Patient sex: M
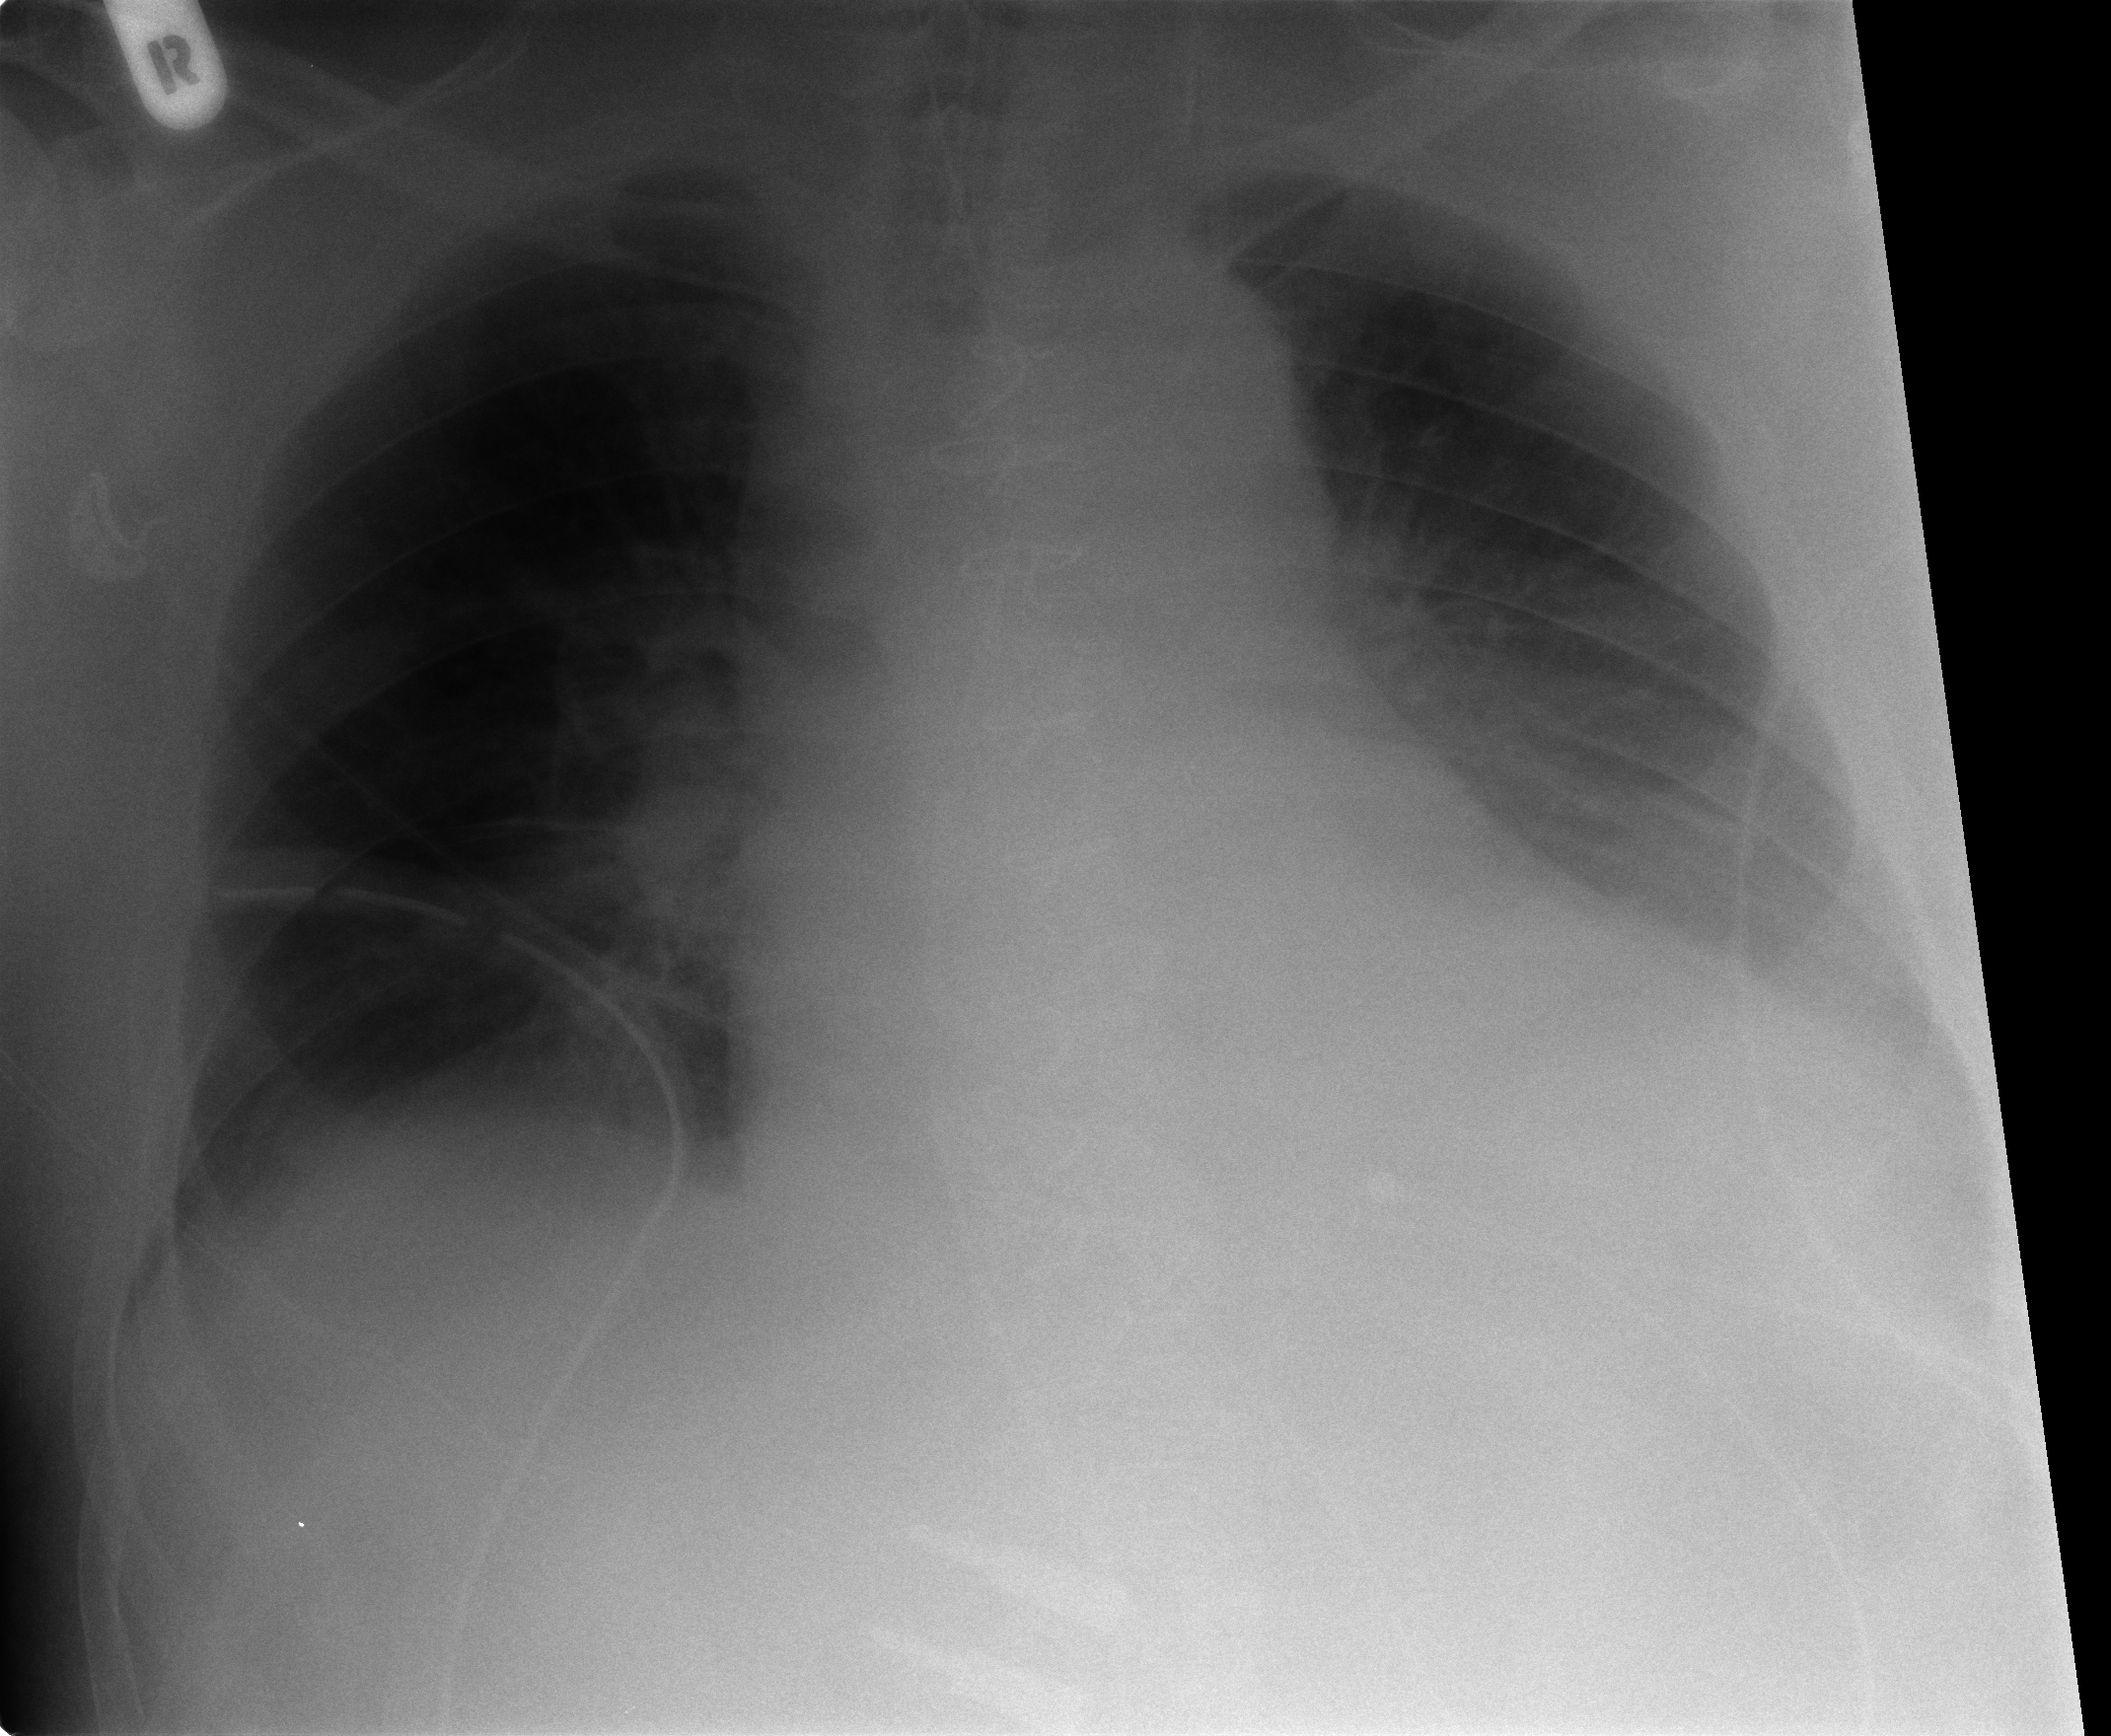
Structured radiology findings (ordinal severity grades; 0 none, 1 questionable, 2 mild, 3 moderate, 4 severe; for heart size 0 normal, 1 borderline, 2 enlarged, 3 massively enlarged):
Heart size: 2
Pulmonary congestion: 2
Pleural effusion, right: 2
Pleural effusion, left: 2
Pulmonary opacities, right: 0
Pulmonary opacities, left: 0
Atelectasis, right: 2
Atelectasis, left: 2